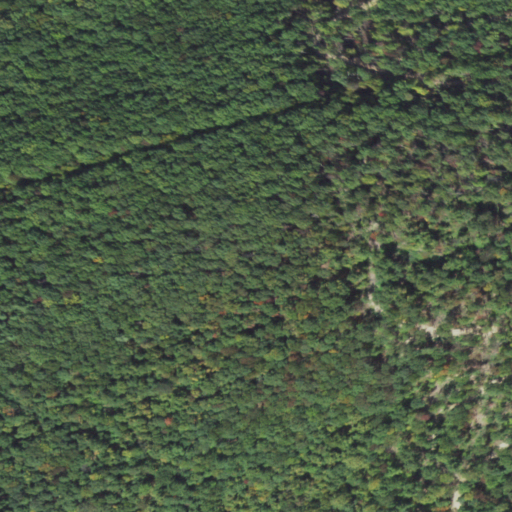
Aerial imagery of ridge(s) in Pennsylvania named Milligan Ridge containing only deciduous forest